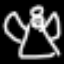
Label: angel